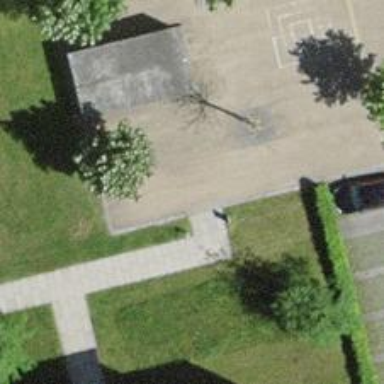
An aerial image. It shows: Footway surfaced with paving stones.